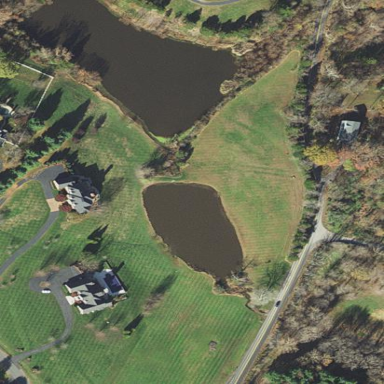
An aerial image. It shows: Serene pond surrounded by nature.